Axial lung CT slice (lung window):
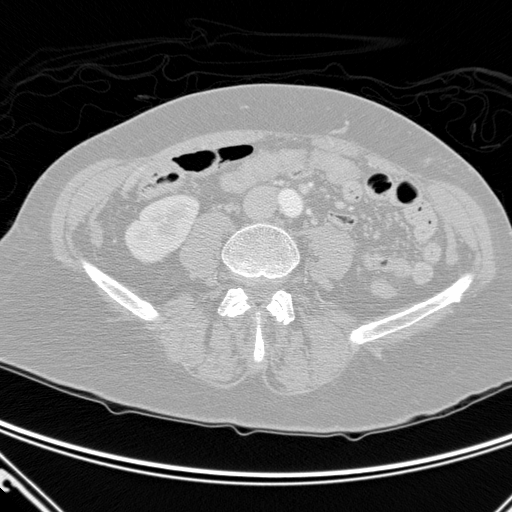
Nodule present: no